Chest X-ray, PA view. Patient: 51 years old, sex M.
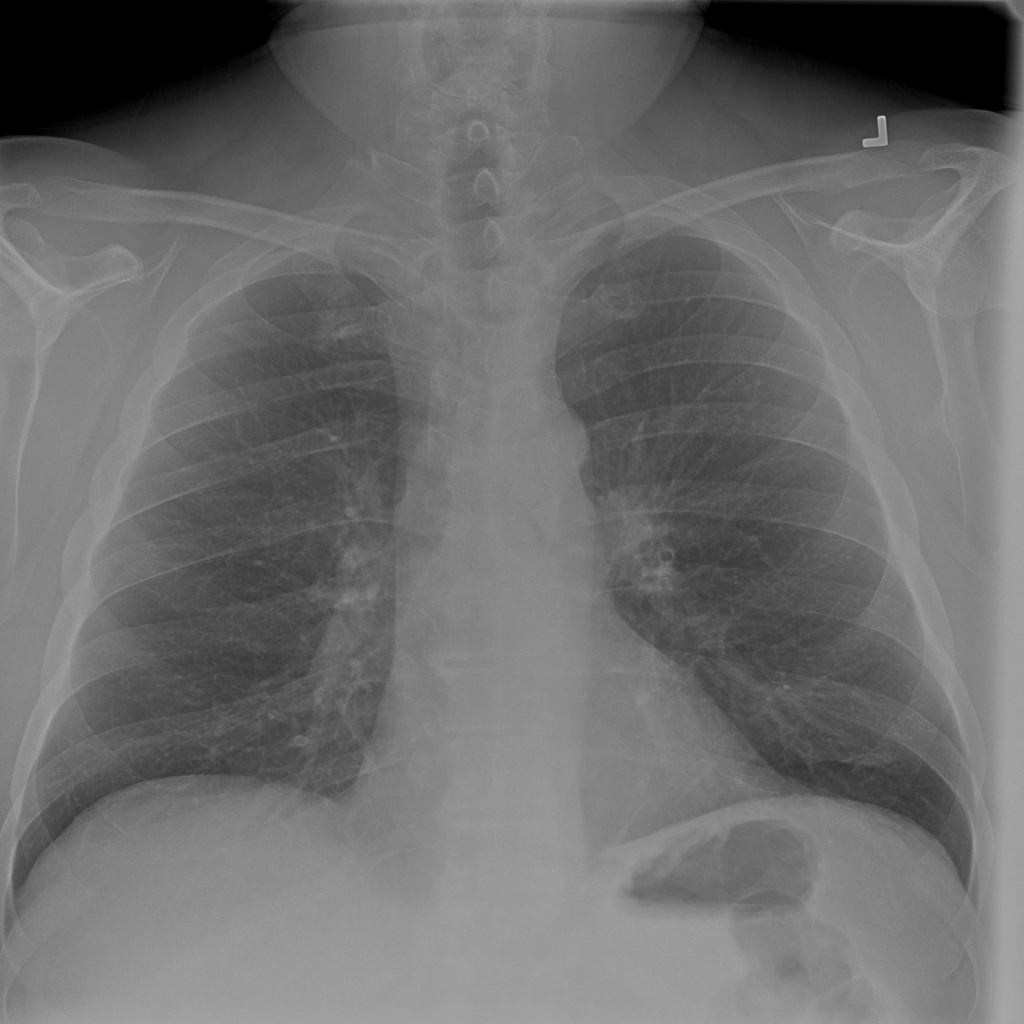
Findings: No Finding